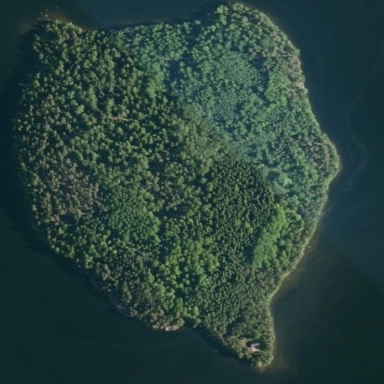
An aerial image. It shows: Islet.